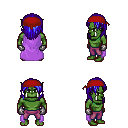
a pixel art fantasy rpg character, male body template, orc, green skin, lavender cape, magenta pants, blue long hairstyle, red bandana, metal gloves, four views (front, back, left, right), 2x2 character sprite sheet, small pixel art, hard edges, no anti-aliasing